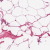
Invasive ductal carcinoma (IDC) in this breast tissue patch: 0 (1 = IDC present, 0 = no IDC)